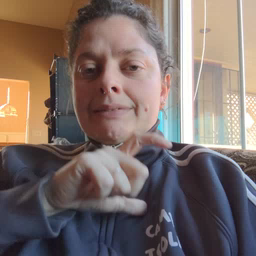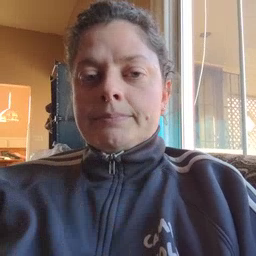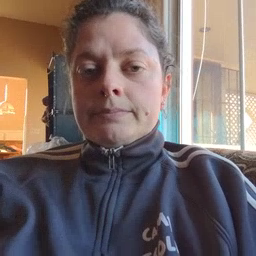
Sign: fireman